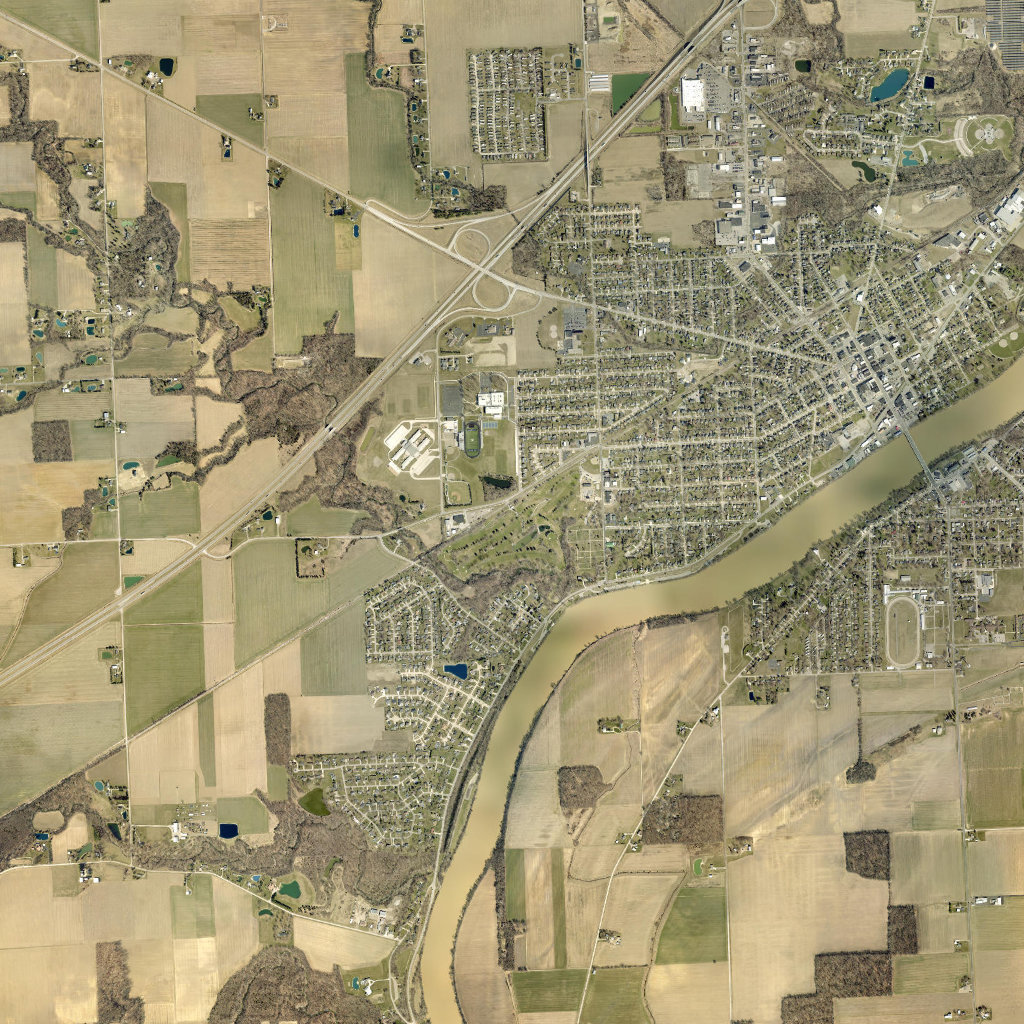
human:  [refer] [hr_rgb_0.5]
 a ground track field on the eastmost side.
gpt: <box>[[86, 58, 89, 65, 0]]</box>